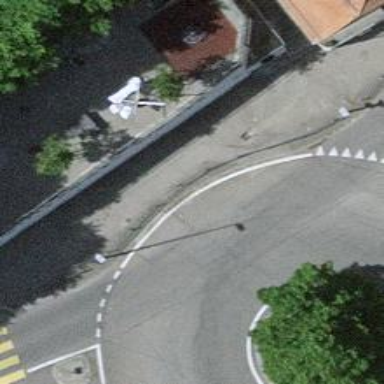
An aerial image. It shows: Asphalt road that is secondary route leading to roundabout.